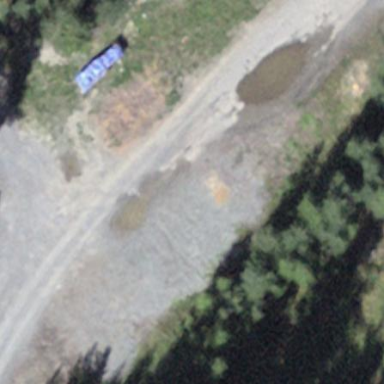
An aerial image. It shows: Parking area with gravel surface.